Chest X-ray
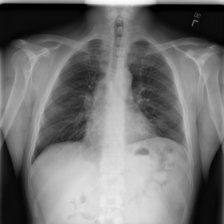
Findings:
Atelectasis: negative
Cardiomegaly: negative
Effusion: negative
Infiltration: negative
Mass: negative
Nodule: negative
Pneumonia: negative
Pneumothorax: positive
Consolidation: negative
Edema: negative
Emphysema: negative
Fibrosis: negative
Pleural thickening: negative
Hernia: negative